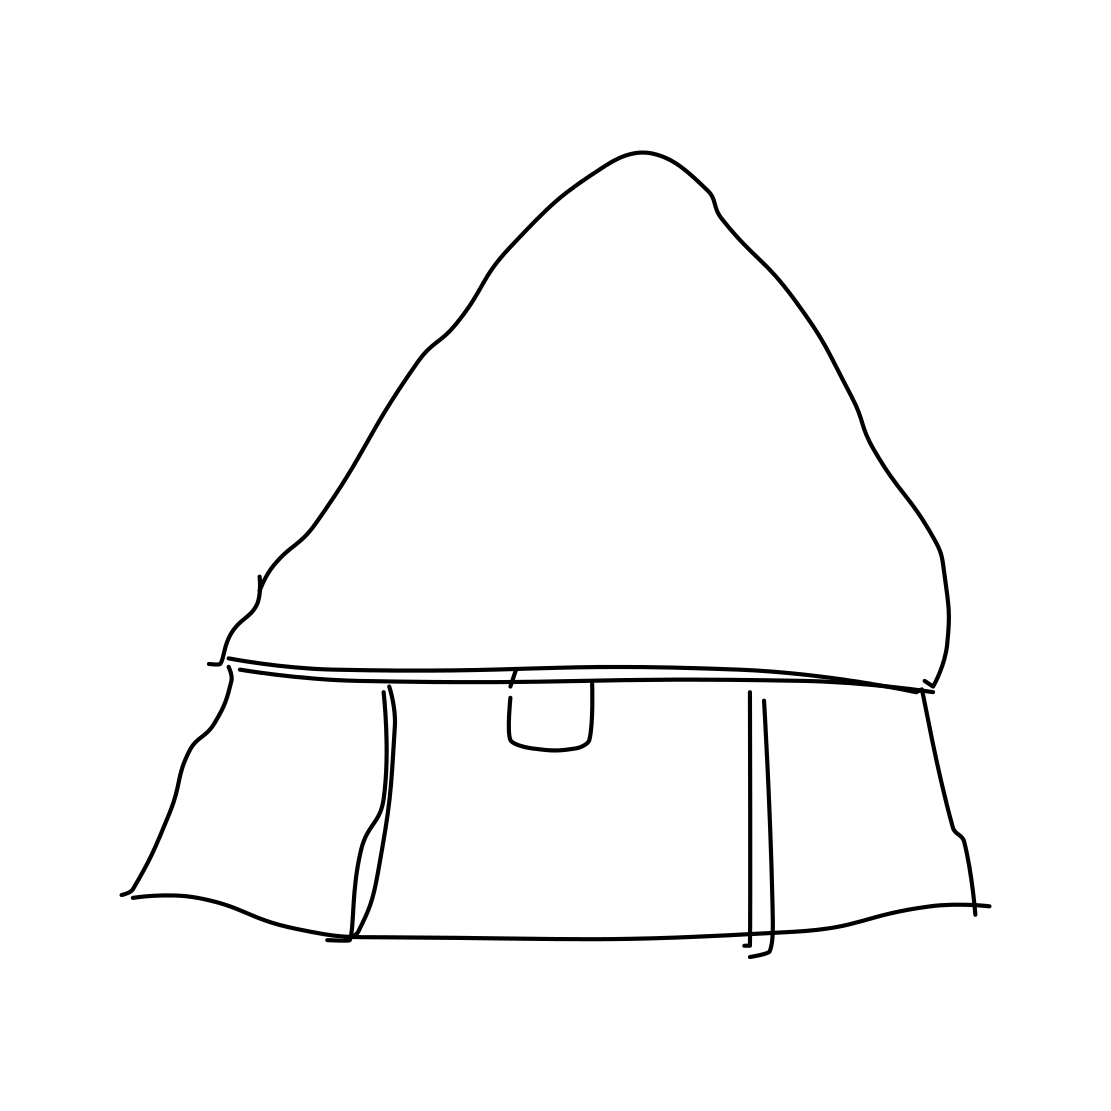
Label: purse